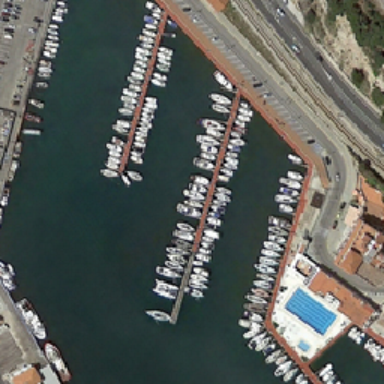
There is only a big pier next to the road .